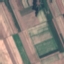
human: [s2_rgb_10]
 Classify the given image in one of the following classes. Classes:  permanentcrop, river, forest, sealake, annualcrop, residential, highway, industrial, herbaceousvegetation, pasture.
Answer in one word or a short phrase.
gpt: AnnualCrop